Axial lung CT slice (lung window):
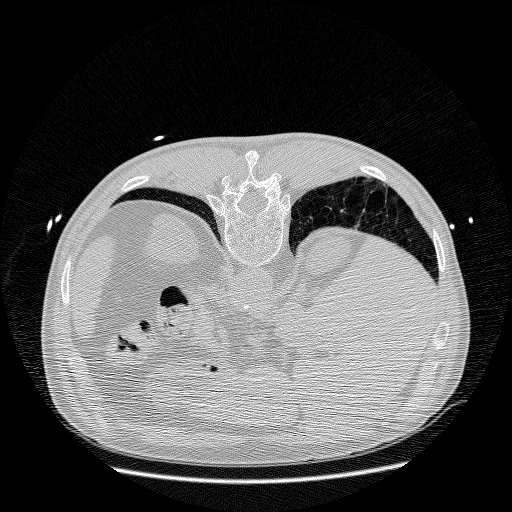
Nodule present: no